Question: I have a dot matrix printer and an already designed invoice.
How do I print the datagridview items in the specified section of the <URL>?

I searched alot for how to set boundaries in printdocument class for that purpose but I didn't found an answer. Please help...
My Application looks like this
<URL>
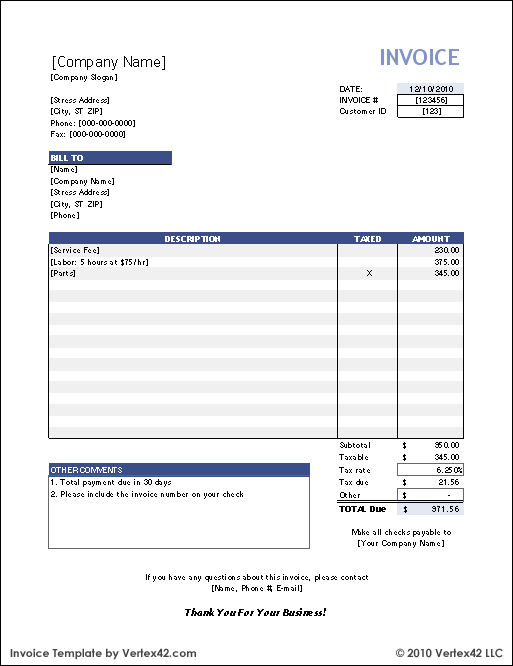
Answer: I manage to do it by <URL>